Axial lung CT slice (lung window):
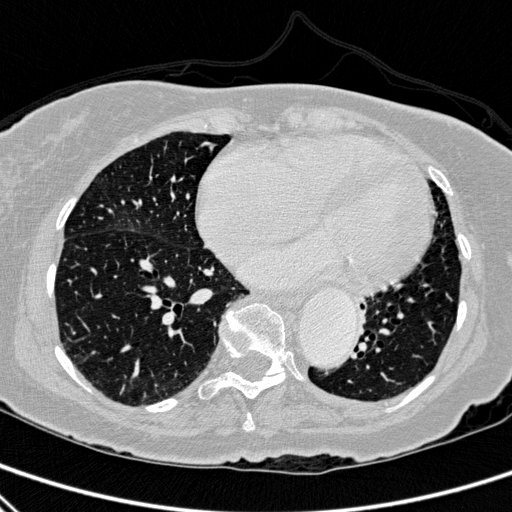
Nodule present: no